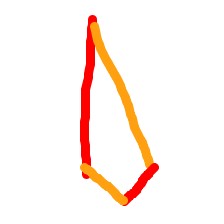
Shape: kite